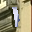
Label: 1